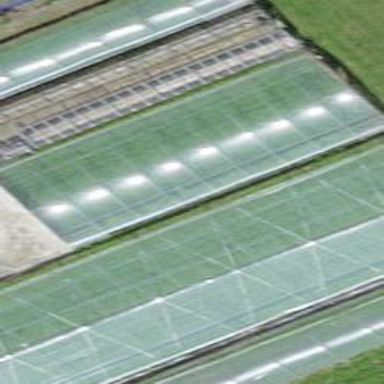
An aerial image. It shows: Greenhouse.